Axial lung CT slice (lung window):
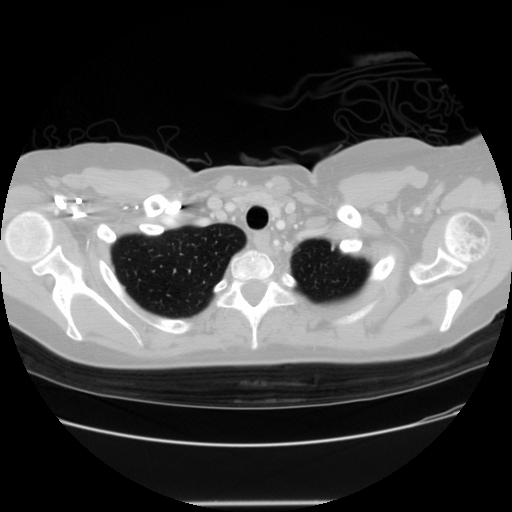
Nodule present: no